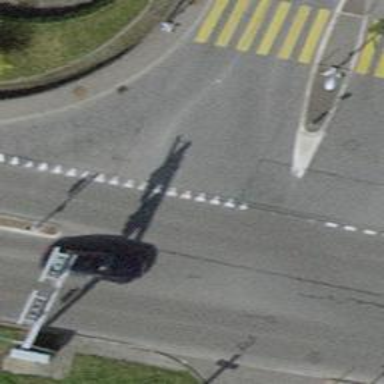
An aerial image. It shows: Road with traffic signals.